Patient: sex F, age 69
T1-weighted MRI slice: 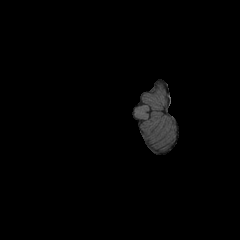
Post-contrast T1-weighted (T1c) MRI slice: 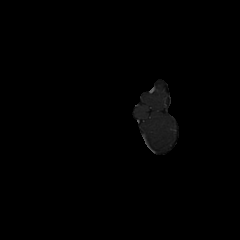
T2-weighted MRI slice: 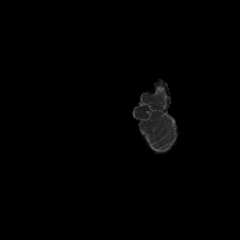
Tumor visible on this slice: no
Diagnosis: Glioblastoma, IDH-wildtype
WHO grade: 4